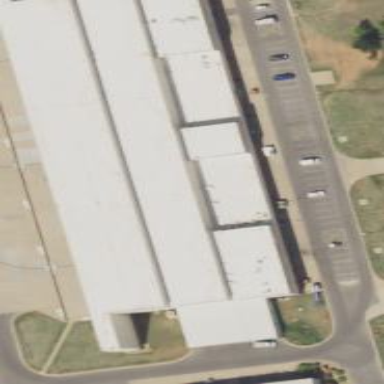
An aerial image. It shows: Building that is hangar at the airport.